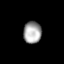
Tissue: lung
Cell type: T cells
Senescence score: 0.1379
Nuclear area (px): 388
Mean DAPI intensity: 164.039